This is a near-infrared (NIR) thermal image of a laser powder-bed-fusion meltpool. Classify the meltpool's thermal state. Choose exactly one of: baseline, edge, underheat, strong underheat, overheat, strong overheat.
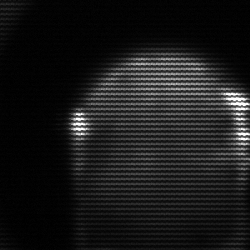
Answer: edge